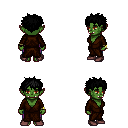
a pixel art fantasy rpg character, female body template, orc, green skin, brown robe, magenta pants, black bedhead hairstyle, bracelets, maroon shoes, four views (front, back, left, right), 2x2 character sprite sheet, small pixel art, hard edges, no anti-aliasing